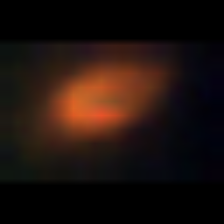
Taxon: Unknown_phyto
Group: Unknown